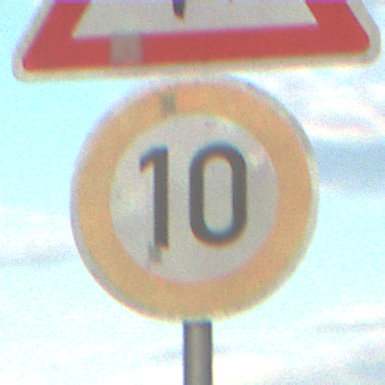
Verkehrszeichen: Geschwindigkeit10
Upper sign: FlugbetriebRechts
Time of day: SunriseSunset
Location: Outdoor (RoadRail)
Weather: PartlyCloudy
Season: NotSpecified
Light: Natural